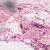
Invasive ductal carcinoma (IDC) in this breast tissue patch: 0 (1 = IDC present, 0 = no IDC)